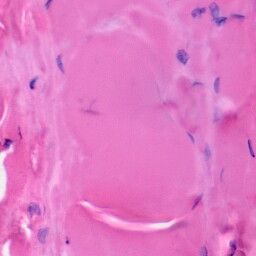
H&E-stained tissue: Skin